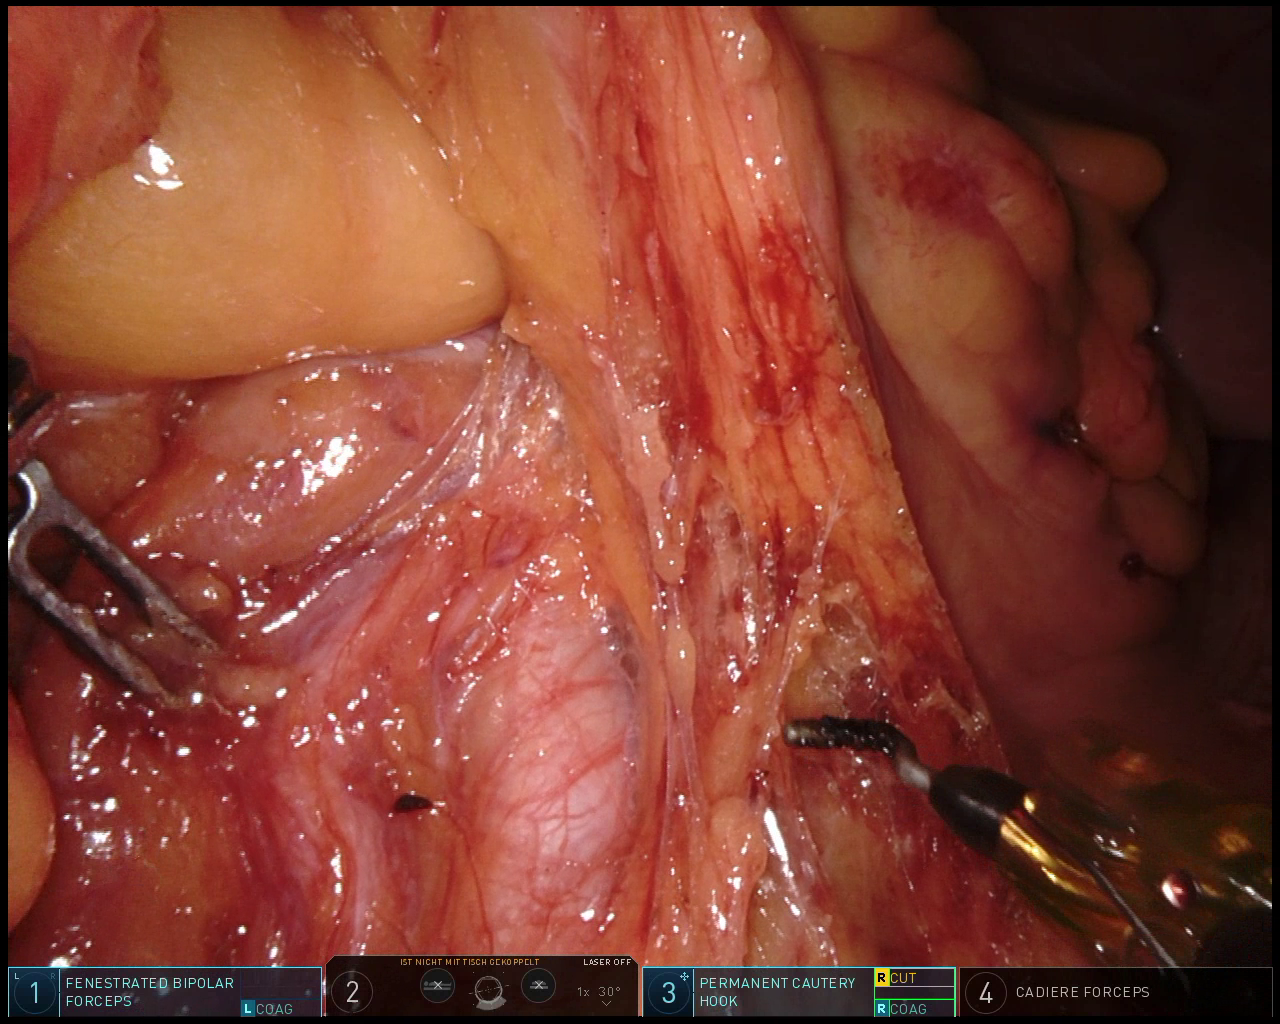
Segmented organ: ureter
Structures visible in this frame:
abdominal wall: no
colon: no
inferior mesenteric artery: no
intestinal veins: no
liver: no
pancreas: no
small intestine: no
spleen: no
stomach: no
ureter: yes
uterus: no
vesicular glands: no